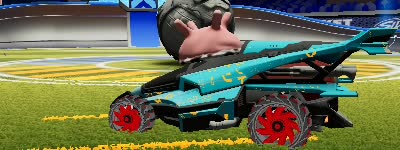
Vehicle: aftershock